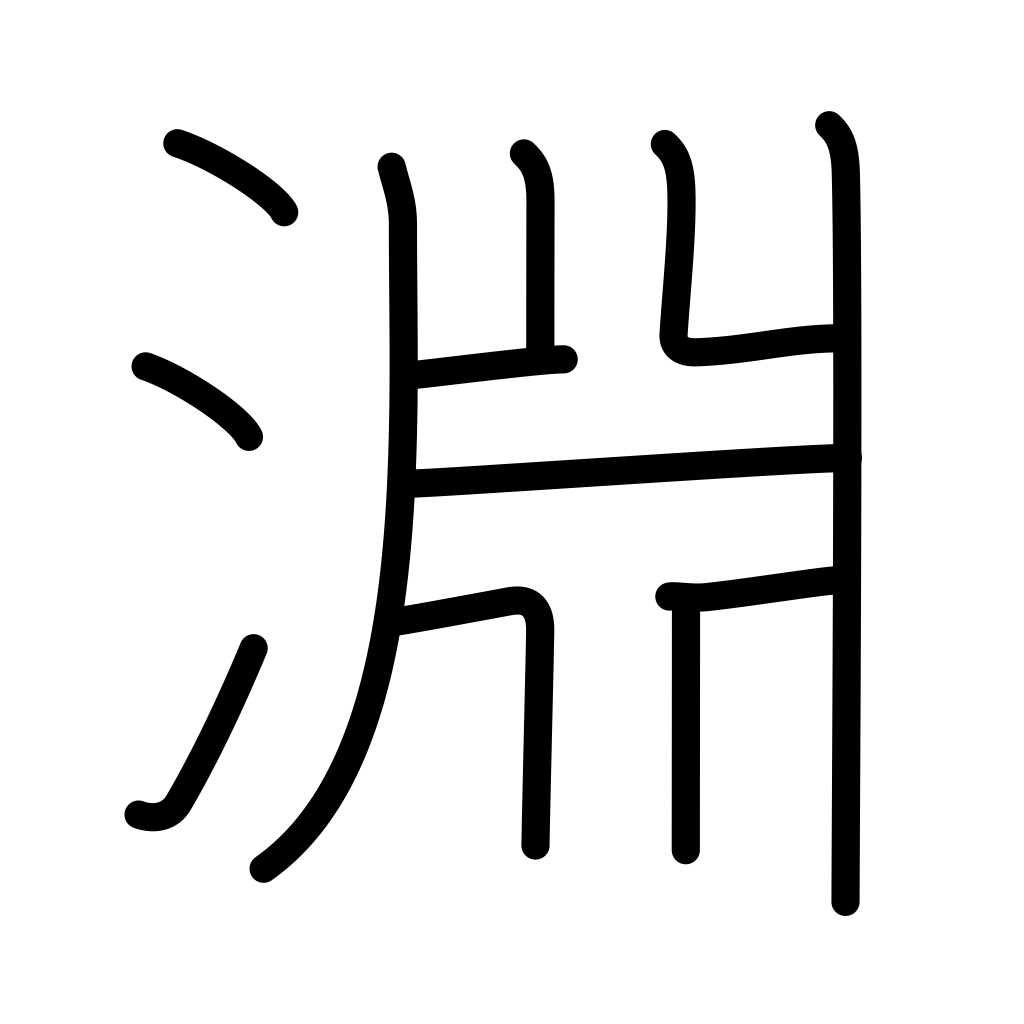
Meaning: abyss, edge, deep pool, the depths